Question: I'm new to c++ development. I'm trying to run infinite functions that are independent of each other.
Problem statement is smiliar to this:

The way I'm trying to implement this is
'''
#include <iostream>
#include <cstdlib>
#include <pthread.h>
#include <unistd.h>
#include <mutex>
int g_i = 0;
std::mutex g_i_mutex; // protects g_i
// increment g_i by 1
void increment_itr()
{
const std::lock_guard<std::mutex> lock(g_i_mutex);
g_i += 1;
}
void *fun(void *s)
{
std::string str;
str = (char *)s;
std::cout << str << " start
";
while (1)
{
std::cout << str << " " << g_i << "
";
if(g_i > 1000) break;
increment_itr();
}
pthread_exit(NULL);
std::cout << str << " end
";
}
void *checker(void *s) {
while (1) {
if(g_i > 1000) {
std::cout<<"**********************
";
std::cout << "checker: g_i == 100
";
std::cout<<"**********************
";
pthread_exit(NULL);
}
}
}
int main()
{
int itr = 0;
pthread_t threads[3];
pthread_attr_t attr;
void *status;
// Initialize and set thread joinable
pthread_attr_init(&attr);
pthread_attr_setdetachstate(&attr, PTHREAD_CREATE_JOINABLE);
int rc1 = pthread_create(&threads[0], &attr, fun, (void *)&"foo");
int rc2 = pthread_create(&threads[1], &attr, fun, (void *)&"bar");
int rc3 = pthread_create(&threads[2], &attr, checker, (void *)&"checker");
if (rc1 || rc2 || rc3)
{
std::cout << "Error:unable to create thread," << rc1 << rc2 << rc3 << std::endl;
exit(-1);
}
pthread_attr_destroy(&attr);
std::cout << "main func continues
";
for (int i = 0; i < 3; i++)
{
rc1 = pthread_join(threads[i], &status);
if (rc1)
{
std::cout << "Error:unable to join," << rc1 << std::endl;
exit(-1);
}
std::cout << "Main: completed thread id :" << i;
std::cout << " exiting with status :" << status << std::endl;
}
std::cout << "main end
";
return 0;
}
'''
This works, but I want to know if this implementation is a standard approach to do this or this can be done in any better way?
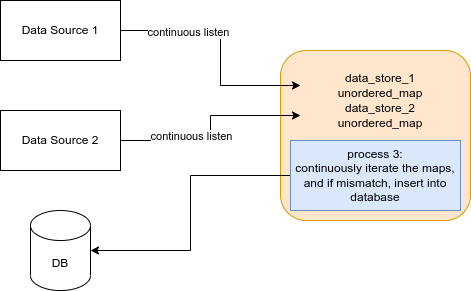
Answer: You correctly take a lock inside 'increment_itr', but your 'fun' function is accessing 'g_i' without acquiring the lock.
Change this:
'''
void increment_itr()
{
const std::lock_guard<std::mutex> lock(g_i_mutex);
g_i += 1;
}
'''
To this
'''
int increment_itr()
{
std::lock_guard<std::mutex> lock(g_i_mutex); // the const wasn't actually needed
g_i = g_i + 1;
return g_i; // return the updated value of g_i
}
'''
This is not thread safe:
'''
if(g_i > 1000) break; // access g_i without acquiring the lock
increment_itr();
'''
This this is better:
'''
if (increment_itr() > 1000) {
break;
}
'''
Similar fix is needed in 'checker':
'''
void *checker(void *s) {
while (1) {
int i;
{
std::lock_guard<std::mutex> lock(g_i_mutex);
i = g_i;
}
if(i > 1000) {
std::cout<<"**********************
";
std::cout << "checker: g_i == 100
";
std::cout<<"**********************
";
break;
}
return NULL;
}
'''
As to your design question. Here's the fundamental issue.
You're proposing a dedicated thread that continuously takes a lock and would does some sort checking on a data structure. And if a certain condition is met, it would do some additional processing such as writing to a database. The thread spinning in an infinite loop would be wasteful if nothing in the data structure (the two maps) has changed. Instead, you only want your integrity check to run when something changes. You can use a <URL> to have the checker thread pause until something actually changes.
Here's a better design.
'''
uint64_t g_data_version = 0;
std::conditional_variable g_cv;
void *fun(void *s)
{
while (true) {
<< wait for data from the source >>
{
std::lock_guard<std::mutex> lock(g_i_mutex);
// update the data in the map while under a lock
// e.g. g_n++;
//
// increment the data version to signal a new revision has been made
g_data_version += 1;
}
// notify the checker thread that something has changed
g_cv.notify_all();
}
}
'''
Then your checker function only wakes up when it 'fun' signals it to say something has changed.
'''
void *checker(void *s) {
while (1) {
// lock the mutex
std::unique_lock<std::mutex> lock(g_i_mutex);
// do the data comparison check here
// now wait for the data version to change
uint64_t version = g_data_version;
while (version != g_data_version) { // check for spurious wake up
cv.wait(lock); // this atomically unlocks the mutex and waits for a notify() call on another thread to happen
}
}
}
'''